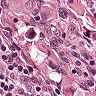
Metastatic tissue present: yes